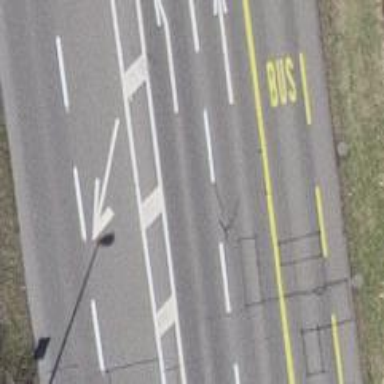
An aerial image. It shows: Secondary road with asphalt surface.